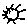
Label: sun